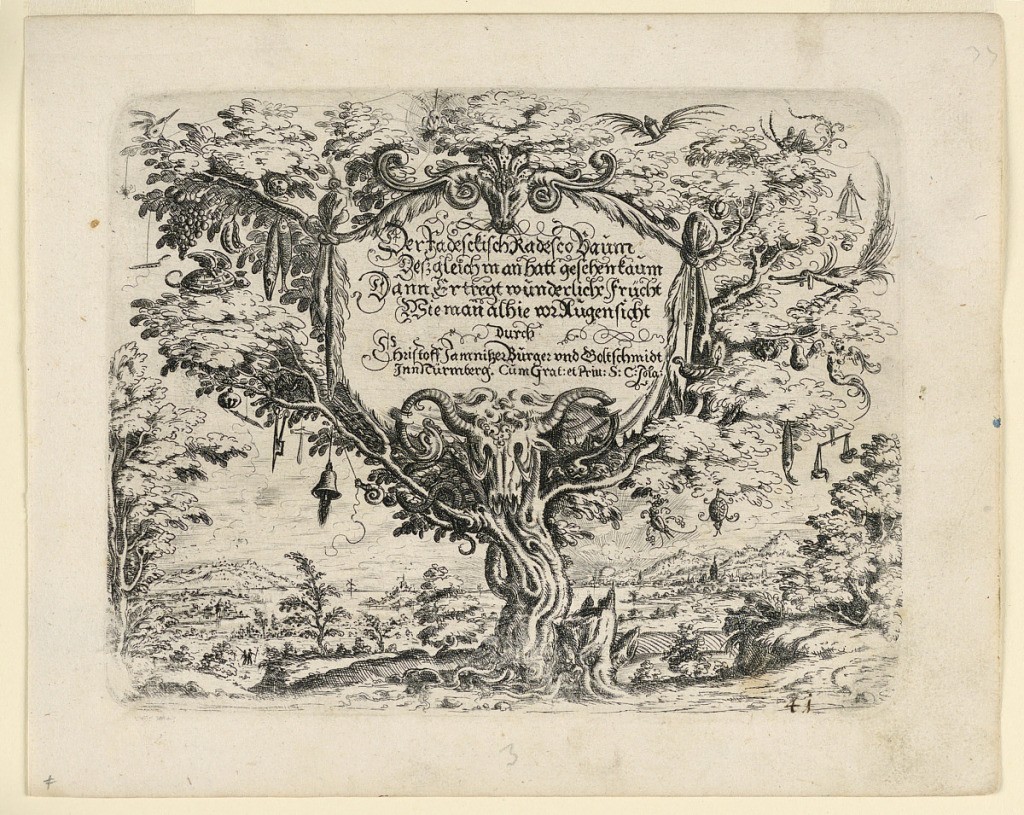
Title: Dedication page, from Neüw Grotteßken Buch (New Grotesque Book)
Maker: Christoph Jamnitzer, German, 1563 - 1618
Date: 1610
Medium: Engraving on laid paper
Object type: Print
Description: An elaborate composed of cartilage-like ornament with grotesques, containing the title. Below, figures purchase ornamental objects at a show.